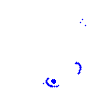
Particle: pion